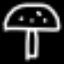
Label: mushroom